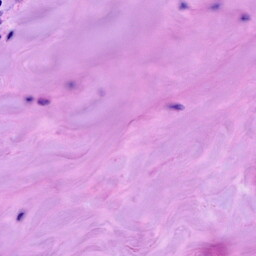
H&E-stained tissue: Breast